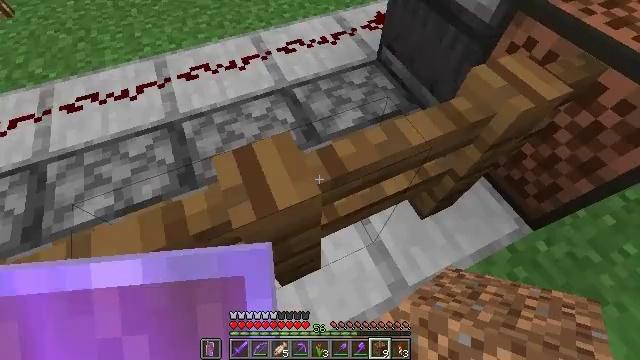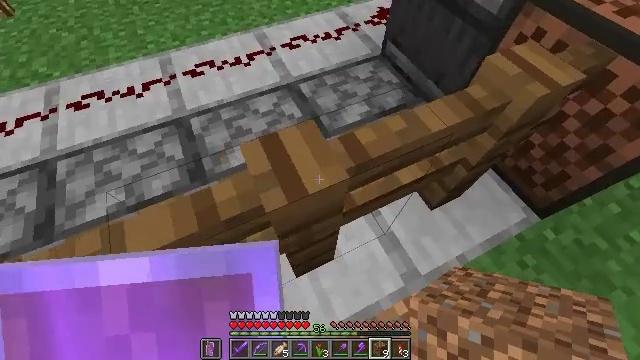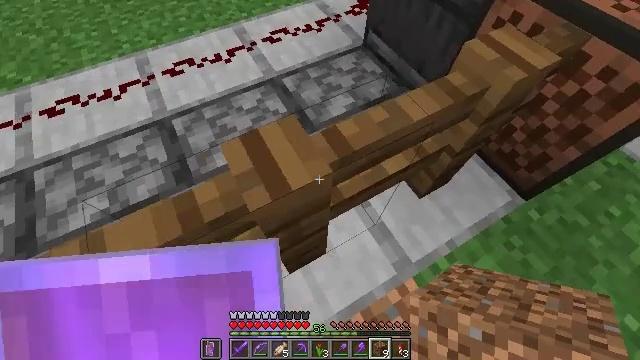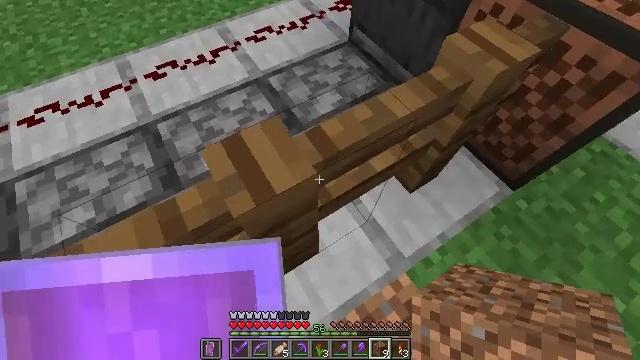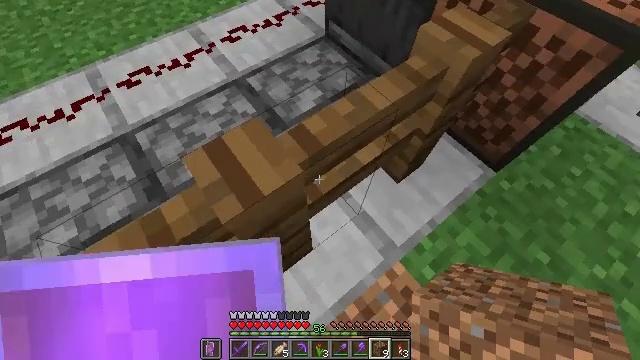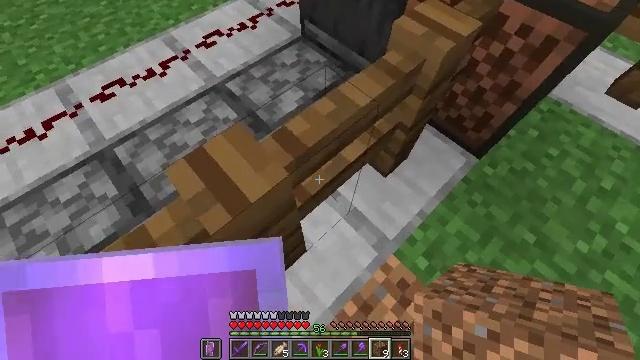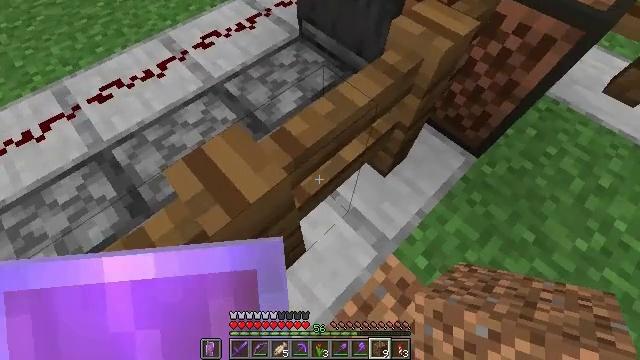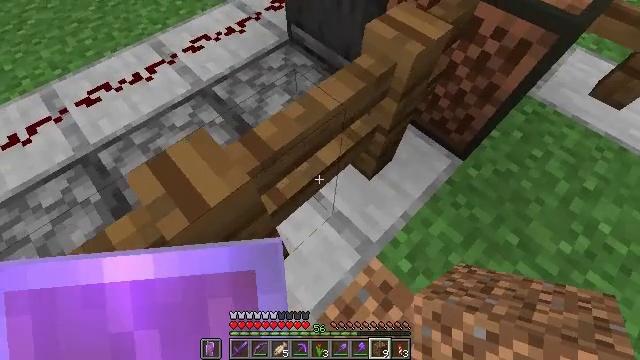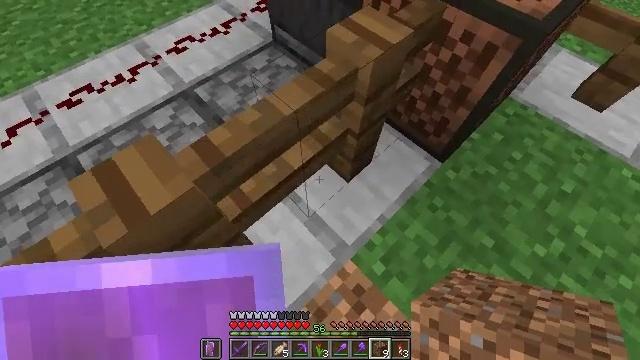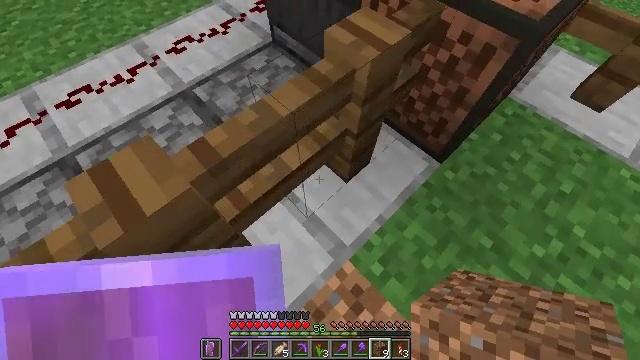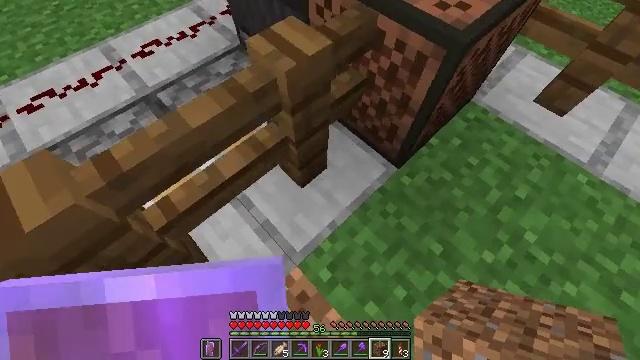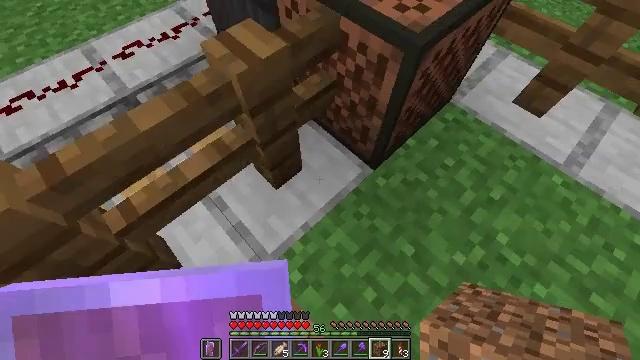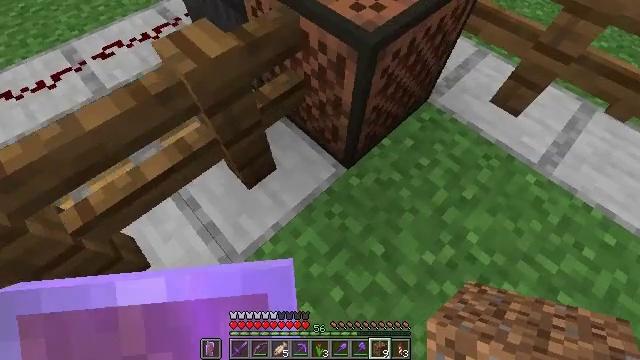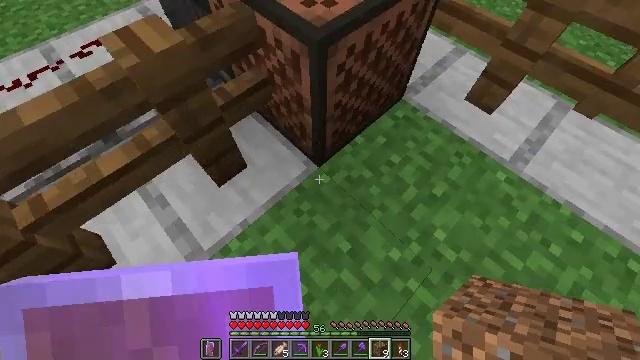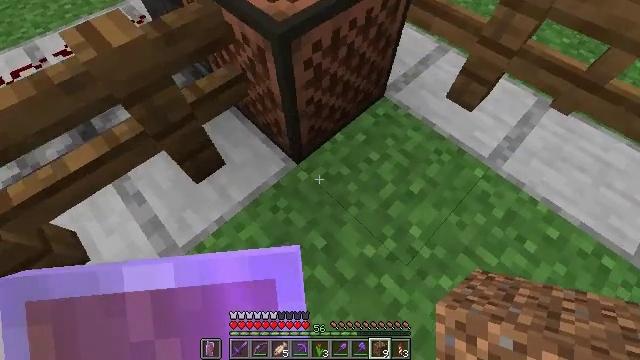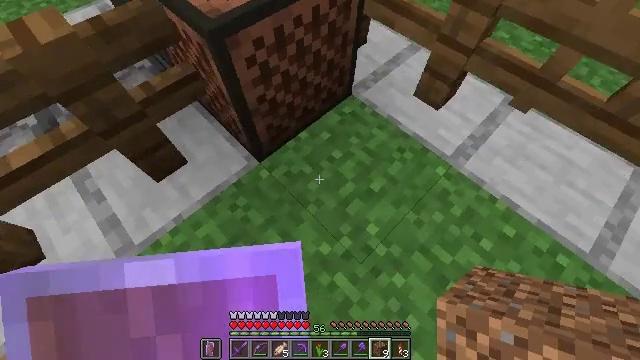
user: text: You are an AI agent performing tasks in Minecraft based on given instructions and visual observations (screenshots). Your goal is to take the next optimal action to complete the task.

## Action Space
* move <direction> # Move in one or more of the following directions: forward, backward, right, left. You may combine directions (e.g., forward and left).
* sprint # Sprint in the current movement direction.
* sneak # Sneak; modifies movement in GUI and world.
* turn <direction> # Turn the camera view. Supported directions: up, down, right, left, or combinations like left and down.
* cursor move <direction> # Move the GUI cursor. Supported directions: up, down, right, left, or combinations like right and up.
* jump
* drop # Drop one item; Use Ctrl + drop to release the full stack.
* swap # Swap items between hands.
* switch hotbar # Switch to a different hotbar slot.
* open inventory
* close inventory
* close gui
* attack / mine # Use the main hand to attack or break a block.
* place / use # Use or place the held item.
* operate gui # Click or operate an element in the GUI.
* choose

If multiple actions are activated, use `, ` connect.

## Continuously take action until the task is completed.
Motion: motion action
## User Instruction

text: Mine the smooth stone.
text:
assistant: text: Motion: move forward
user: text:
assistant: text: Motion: move forward, turn right and down
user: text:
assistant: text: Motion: turn right
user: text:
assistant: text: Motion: turn right
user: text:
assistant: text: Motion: turn right
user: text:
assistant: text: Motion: no_op
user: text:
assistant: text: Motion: move right
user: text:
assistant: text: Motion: move right
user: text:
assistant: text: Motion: move right
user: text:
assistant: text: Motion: move right
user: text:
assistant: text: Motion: move right
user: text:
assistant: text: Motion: move right
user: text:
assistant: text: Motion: move right
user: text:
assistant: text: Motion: move right
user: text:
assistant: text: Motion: move right
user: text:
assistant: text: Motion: move right
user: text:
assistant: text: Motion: move right, turn left
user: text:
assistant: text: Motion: move right, turn left
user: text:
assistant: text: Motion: move right, turn left and up
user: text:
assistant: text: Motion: turn left
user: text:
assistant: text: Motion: turn left
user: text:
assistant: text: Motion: turn left
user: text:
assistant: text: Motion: turn left
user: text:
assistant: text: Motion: no_op
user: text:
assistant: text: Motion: no_op
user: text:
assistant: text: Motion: no_op
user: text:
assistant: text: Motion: turn left
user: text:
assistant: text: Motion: turn left
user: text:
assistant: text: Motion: no_op
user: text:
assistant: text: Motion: no_op